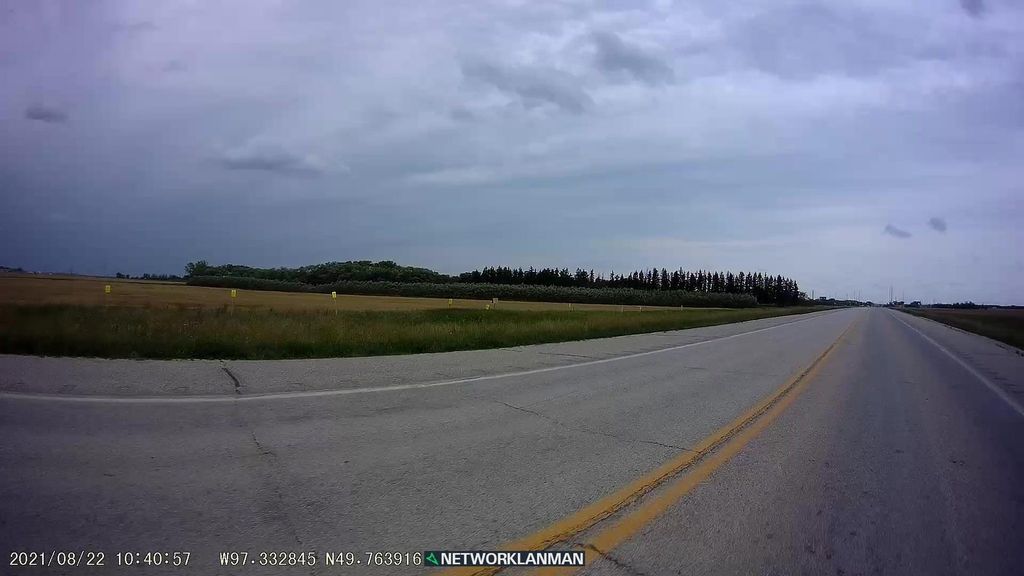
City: winnipeg